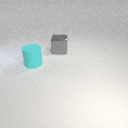
large gray metal cube behind large cyan rubber cylinder